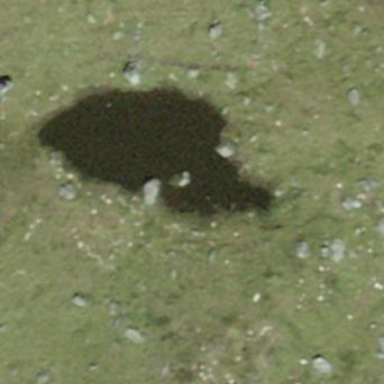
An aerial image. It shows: Pond surrounded by natural water.